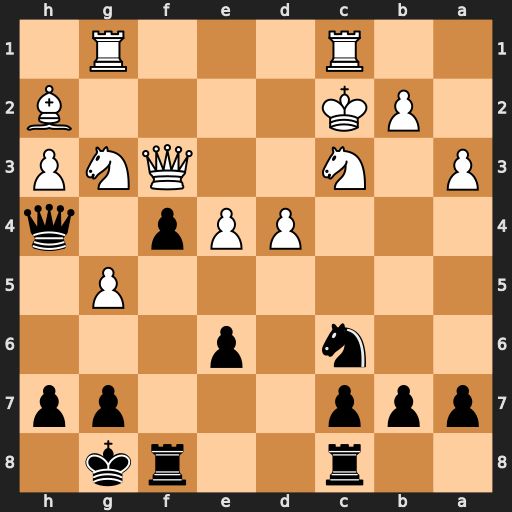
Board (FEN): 2r2rk1/ppp3pp/2n1p3/6P1/3PPp1q/P1N2QNP/1PK4B/2R3R1
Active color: b
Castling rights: -
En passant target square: -
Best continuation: Nxd4+ Kb1 Nxf3